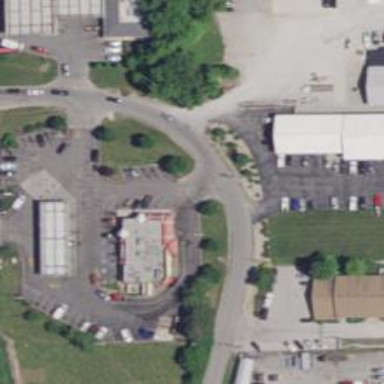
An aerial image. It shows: Convenience shop.